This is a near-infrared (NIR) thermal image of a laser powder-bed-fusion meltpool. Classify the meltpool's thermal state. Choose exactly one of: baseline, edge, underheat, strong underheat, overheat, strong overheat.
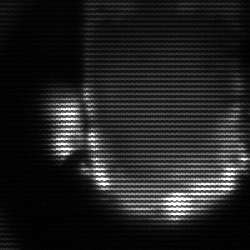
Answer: baseline